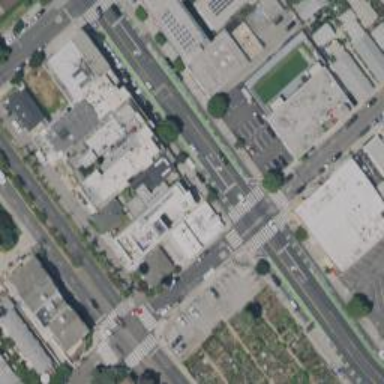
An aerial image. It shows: Tertiary road surrounded by retail buildings.